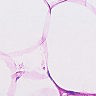
Metastatic tissue present: no